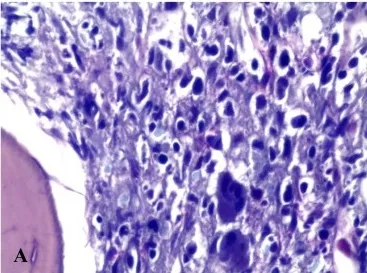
A) Giemsa staining of the bone marrow biopsy. Morphological signs of hemophagocytosis with numerous macrophages engulfing various cellular elements in their cytoplasm.
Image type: pathology (giemsa)